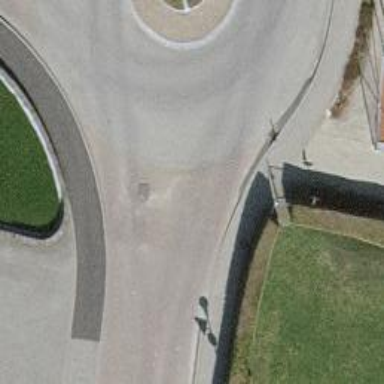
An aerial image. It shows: Footway made of paving stones.